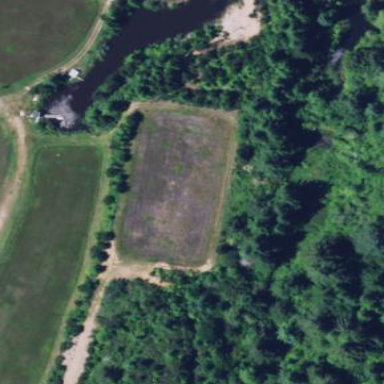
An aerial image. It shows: Farmland with cranberries as the main crop.